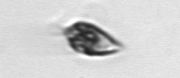
Label: Oxytoxum